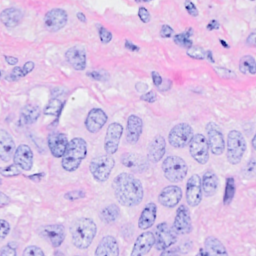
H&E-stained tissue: Breast